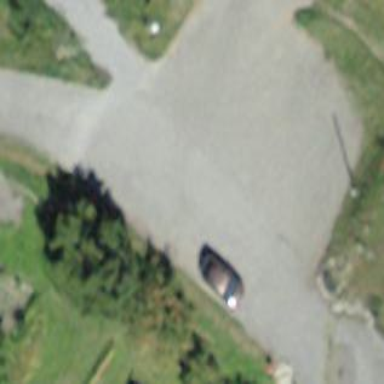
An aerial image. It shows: Parking area with surface.